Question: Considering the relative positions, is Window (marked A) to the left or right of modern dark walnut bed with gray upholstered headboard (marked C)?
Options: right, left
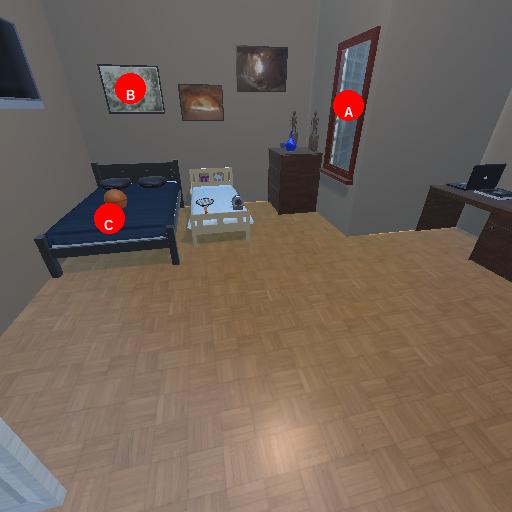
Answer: right